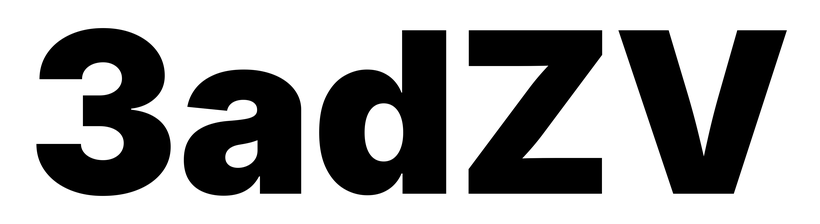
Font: Inter_Black